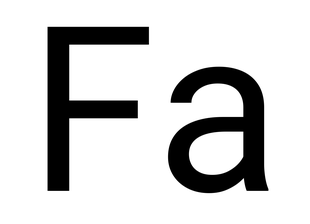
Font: Roboto_Regular